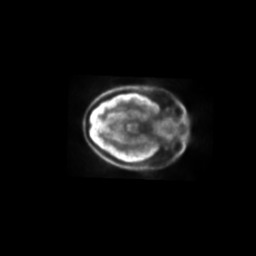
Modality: PET
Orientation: axial
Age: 32
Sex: female
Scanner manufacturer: siemens